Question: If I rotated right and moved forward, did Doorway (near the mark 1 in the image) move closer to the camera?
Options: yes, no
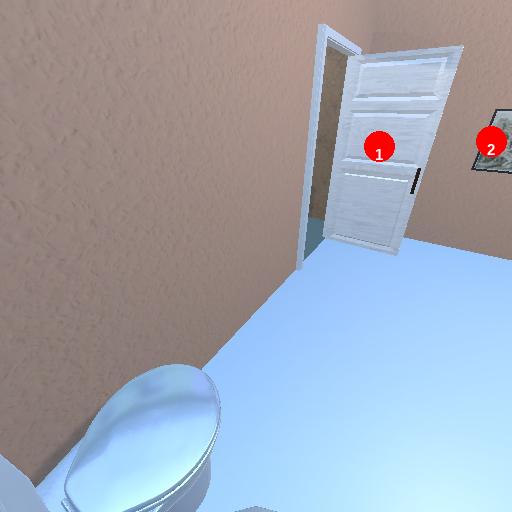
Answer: yes